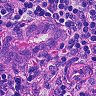
Metastatic tissue present: yes